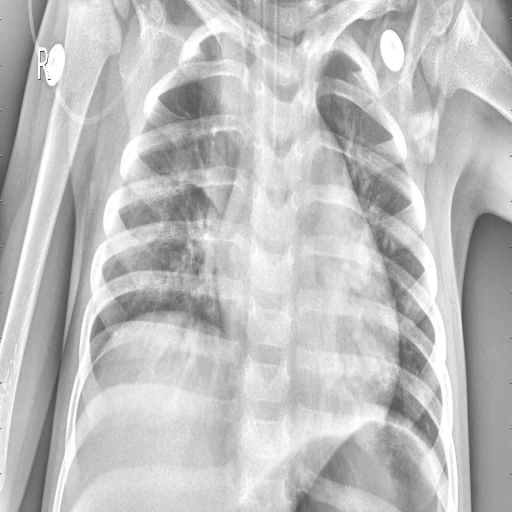
Finding: PNEUMONIA